Interaction volume radius: 5 \u00c5
Interaction volume height: 45 \u00c5
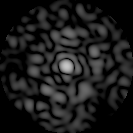
Disorder parameter: 0.8634